Field crop: tomato
Growth stage: 1
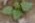
Species: solanum